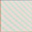
Piece: xx